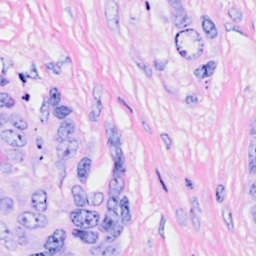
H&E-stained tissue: Breast